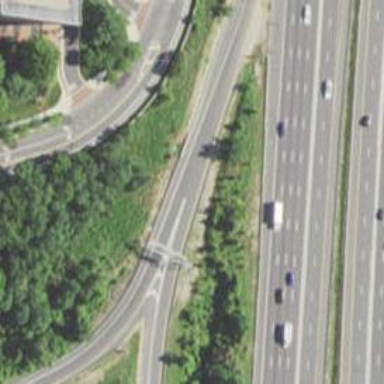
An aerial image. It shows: Motorway junction.